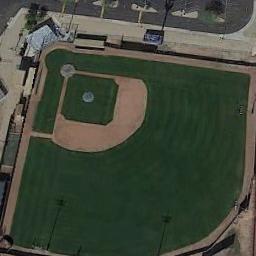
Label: baseball_diamond